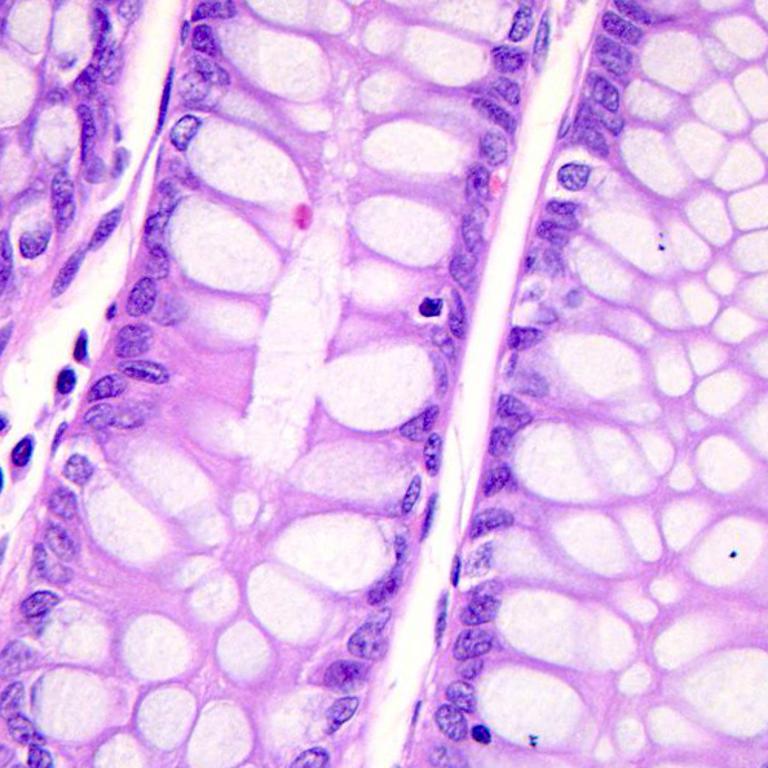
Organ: colon
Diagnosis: benign